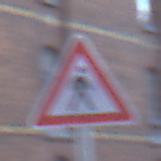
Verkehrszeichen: FussgaengerLinks
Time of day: SunriseSunset
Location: Outdoor (Urban)
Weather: Clear
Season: NotSpecified
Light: Natural